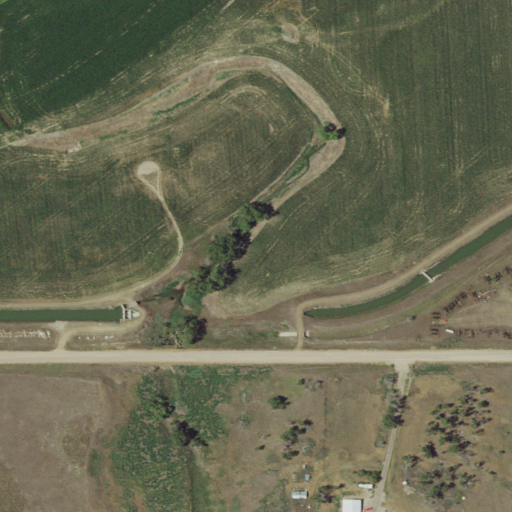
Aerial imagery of valley in Nebraska named Thompson Canyon containing cultivated crops, grassland, open development, low intensity development, and medium intensity development